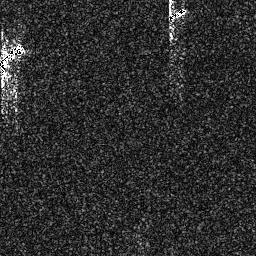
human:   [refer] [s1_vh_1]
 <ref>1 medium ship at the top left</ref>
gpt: <box>[[0, 15, 8, 29, 0]]</box>